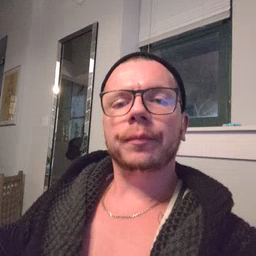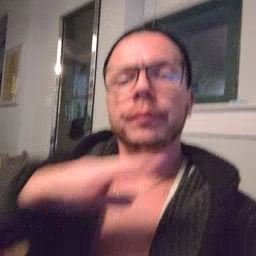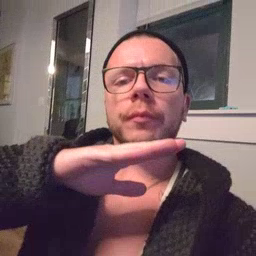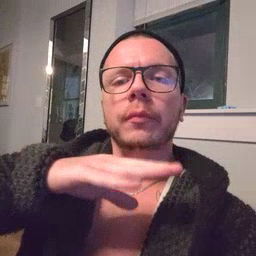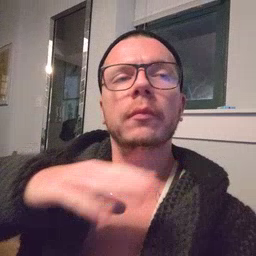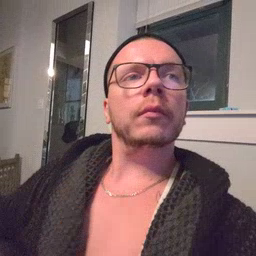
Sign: table